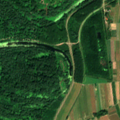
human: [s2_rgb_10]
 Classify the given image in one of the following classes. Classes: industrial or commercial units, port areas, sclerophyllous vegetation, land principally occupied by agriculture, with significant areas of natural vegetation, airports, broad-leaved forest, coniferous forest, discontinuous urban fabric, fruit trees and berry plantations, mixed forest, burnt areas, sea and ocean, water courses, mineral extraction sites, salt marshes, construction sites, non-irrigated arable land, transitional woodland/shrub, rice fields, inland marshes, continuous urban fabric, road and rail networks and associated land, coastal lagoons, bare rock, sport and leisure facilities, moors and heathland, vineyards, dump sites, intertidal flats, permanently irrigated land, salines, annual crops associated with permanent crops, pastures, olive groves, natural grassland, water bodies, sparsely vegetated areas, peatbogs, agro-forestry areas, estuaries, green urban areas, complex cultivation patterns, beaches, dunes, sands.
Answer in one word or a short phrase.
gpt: non-irrigated arable land, land principally occupied by agriculture, with significant areas of natural vegetation, broad-leaved forest